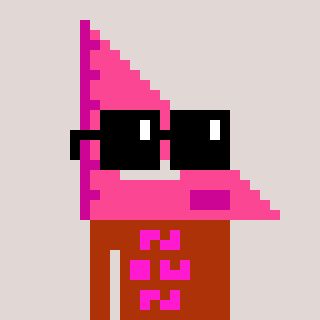
a pixel art character with square black sunglasses, a squadron ruler-shaped head and a hotbrown-colored body on a warm background